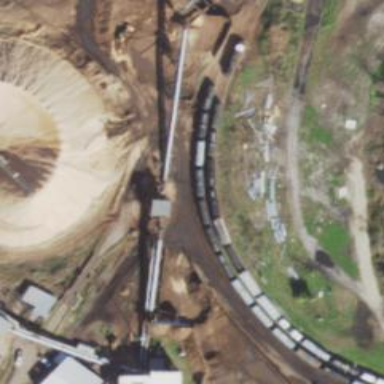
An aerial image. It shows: Rail spur service.